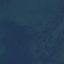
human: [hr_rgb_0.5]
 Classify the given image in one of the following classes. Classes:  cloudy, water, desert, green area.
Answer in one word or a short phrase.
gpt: water